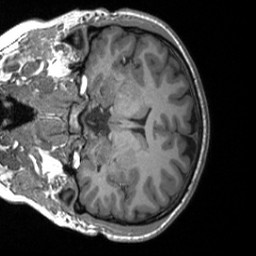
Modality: T1w
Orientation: coronal